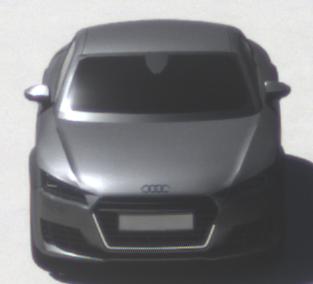
Make: Audi
Model: TT Coupé 1.8 TFSI
Detailed model: TT (8S) Coupé
Model produced from: 2015/08
Model produced until: 2018/06
Doors: 3
Color: gray
Road condition: dry road
Daytime: midday
Contrast: high contrast